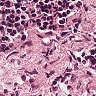
Metastatic tissue present: no